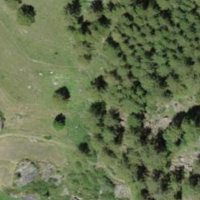
EUNIS habitat code: 44
Species observed at this site:
Tettigonia viridissima